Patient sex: M
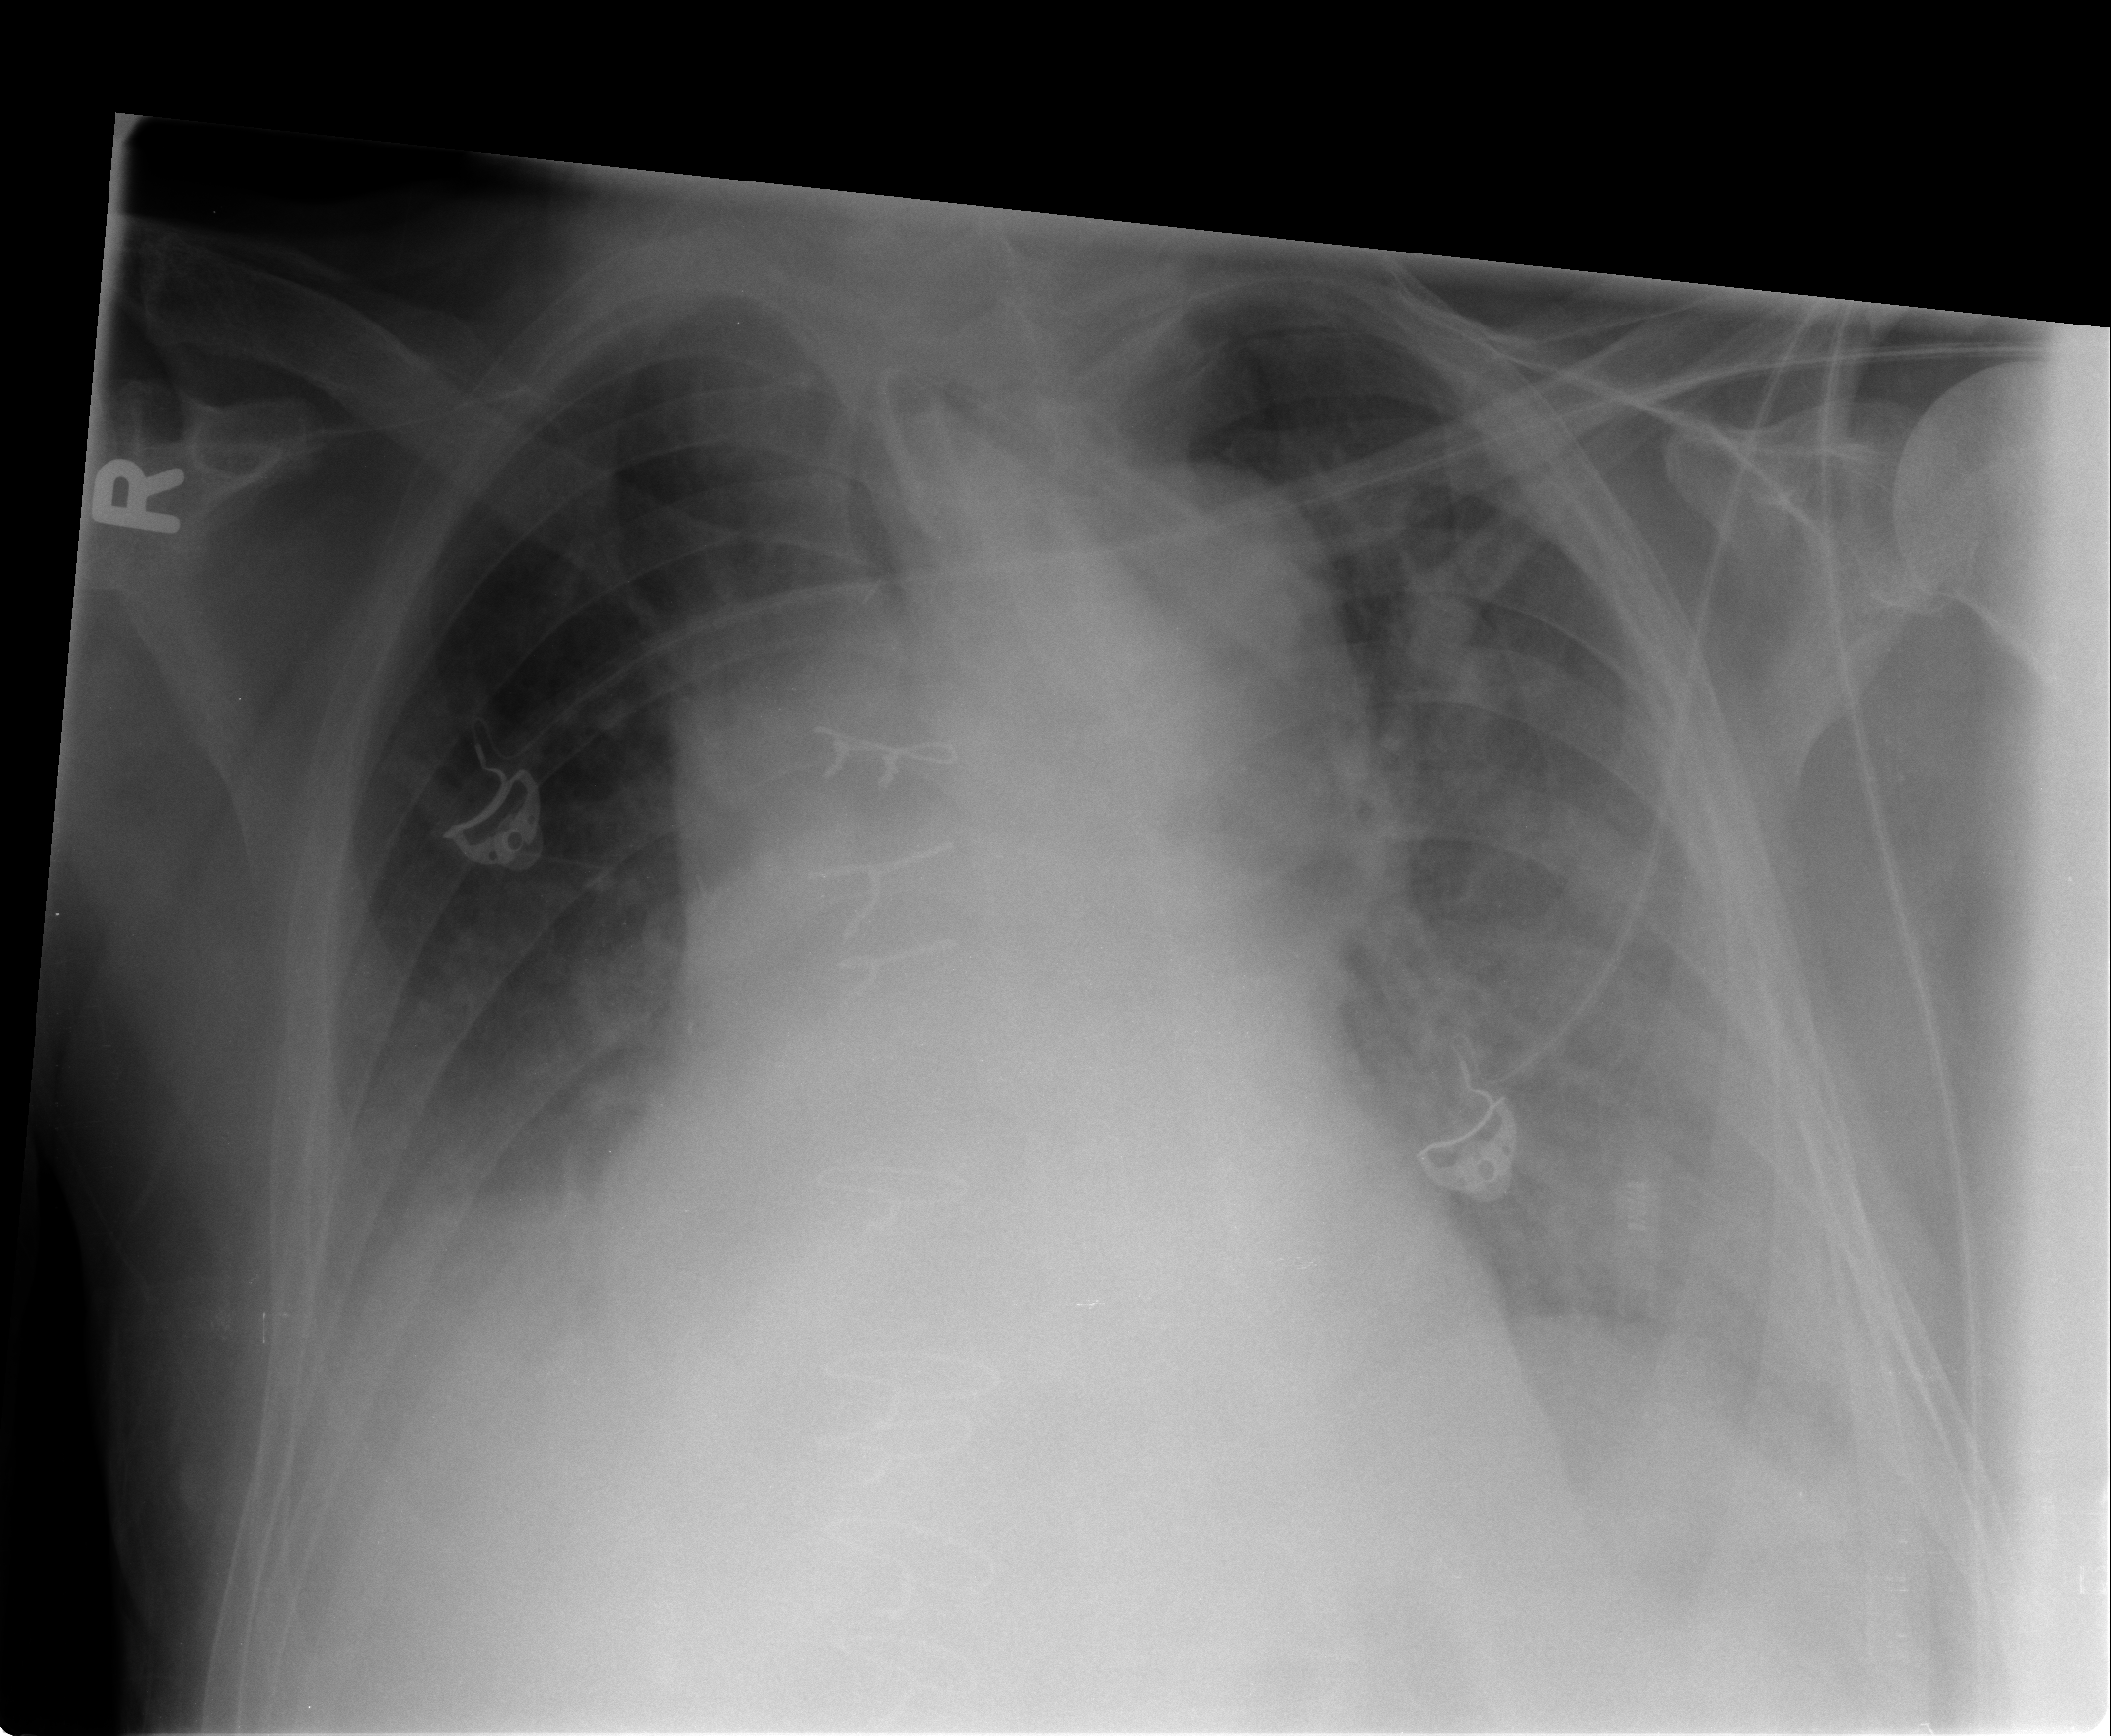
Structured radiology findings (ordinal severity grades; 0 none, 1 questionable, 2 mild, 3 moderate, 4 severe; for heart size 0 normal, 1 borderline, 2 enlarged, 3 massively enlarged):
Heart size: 2
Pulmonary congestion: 2
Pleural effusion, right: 3
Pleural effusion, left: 2
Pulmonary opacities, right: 0
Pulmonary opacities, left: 2
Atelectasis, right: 2
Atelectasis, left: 2